Question: This just suddenly started happening where python pylint will highlight the whole function with blue squiggly lines when for a missing function docstring warning. How can I get it to only highlight the function definition or make a small indicator on the definition line. Its super annoying to get the whole file highlighted when you're developing.
Here's an example of a missing class docstring. The whole file becomes ridiculous to work with.
example of annoying behavior

Desired behaviour is just a small quiggle at the beginning of the line. Thats how it used to be.
<URL>
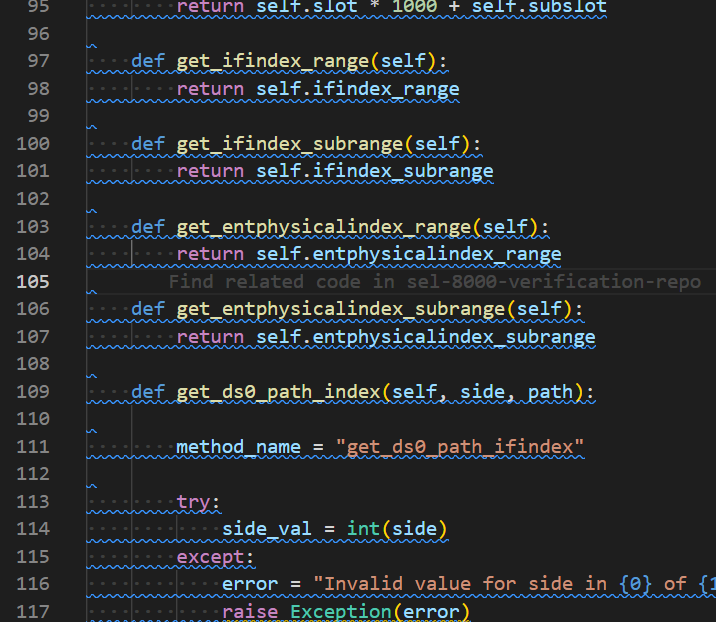
Answer: A solution for this is being <URL>. If the latter is desired, you can download a local copy and specify a custom path to Pylint in the Python extension settings.